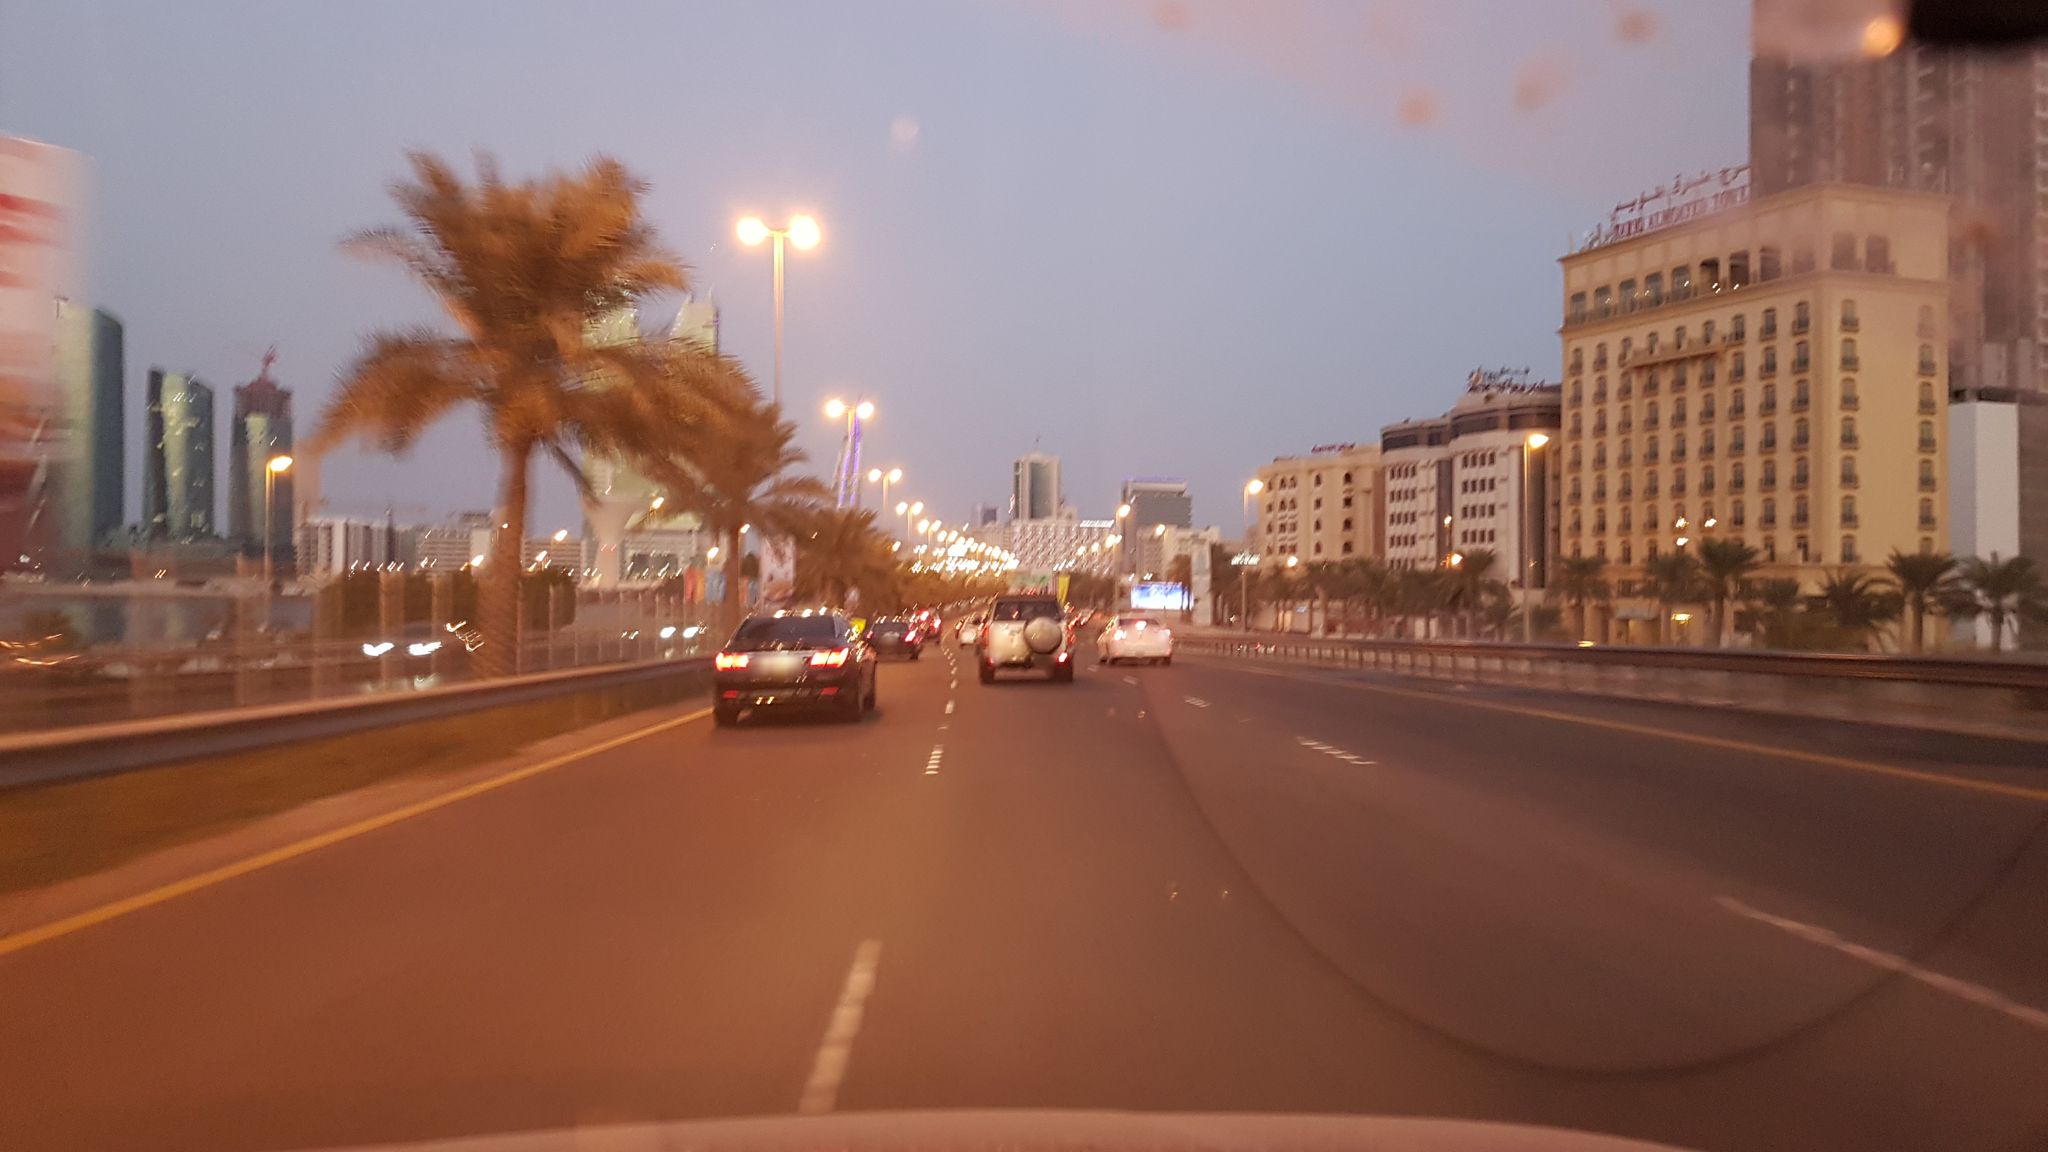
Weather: clear
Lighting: dusk/dawn
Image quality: slightly poor
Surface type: driving surface
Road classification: motorway
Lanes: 3
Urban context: urban centre
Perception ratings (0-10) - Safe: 1.72, Lively: 8.38, Beautiful: 5.68, Boring: 0.35, Depressing: 4.36, Wealthy: 6.79